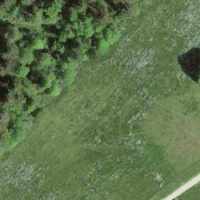
EUNIS habitat code: 52
Species observed at this site:
Petasites albus